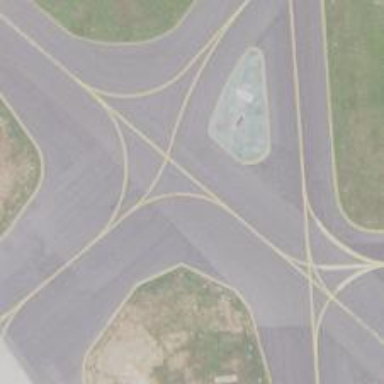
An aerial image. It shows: Image of taxiway at airport.